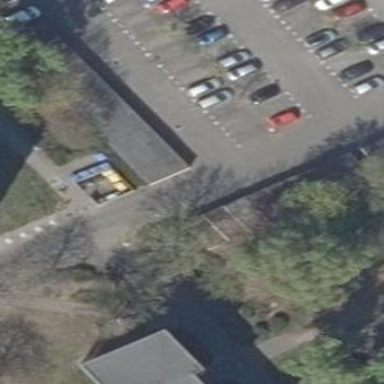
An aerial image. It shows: Group of garages.